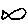
Label: fish